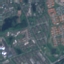
Land use / land cover: Residential